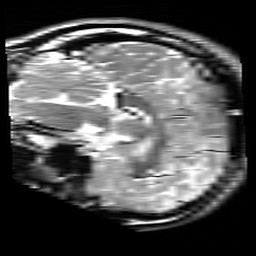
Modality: T2w
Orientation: sagittal
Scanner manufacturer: siemens
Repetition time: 3.9 s
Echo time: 0.076 s